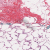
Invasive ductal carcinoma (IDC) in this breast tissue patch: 0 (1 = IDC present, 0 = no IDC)